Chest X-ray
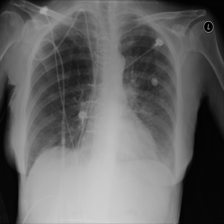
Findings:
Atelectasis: negative
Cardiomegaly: negative
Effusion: negative
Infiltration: negative
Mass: negative
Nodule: negative
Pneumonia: negative
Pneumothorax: negative
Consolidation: negative
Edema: negative
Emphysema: negative
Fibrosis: negative
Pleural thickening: negative
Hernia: negative